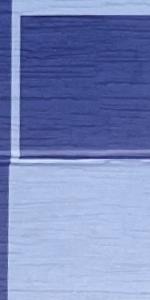
Label: Empty